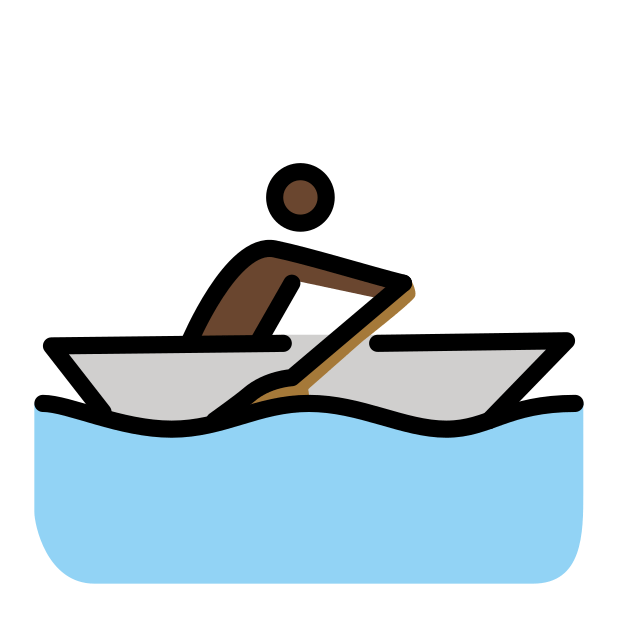
person rowing boat: dark skin tone